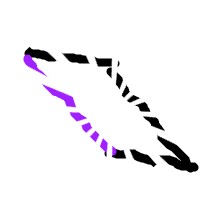
Shape: parallelogram